Question: I'm trying to create a chart that tells me how many time a task has been executed, considering that a task can be executed in different periods during a year.
I create the chart bellow.

I need to change the Y-Axis values putting in place the name of each task.
Instead "1", change to "Task 1" and so on.
Any help will be appreciated
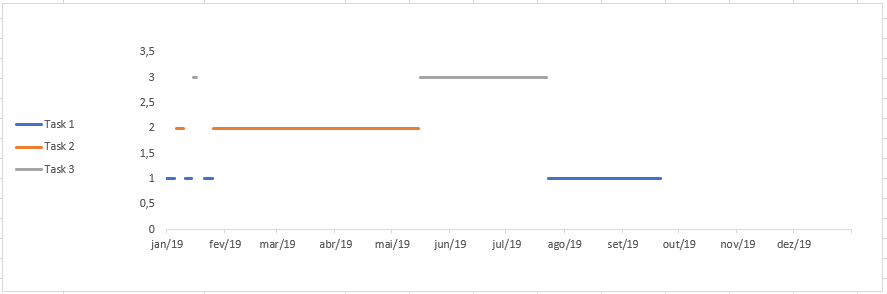
Answer: You can link the chart to the source format and use the following format for those cells under the custom formatting. Just make sure the cell values are actually 1, 2, 3, 4, etc.
'_("Task "* #,##0_);_("Task "* (#,##0);_("Task "* "-"??_);_(@_)'